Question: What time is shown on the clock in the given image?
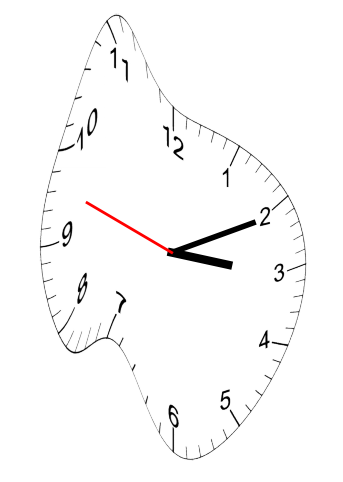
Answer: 03:10:48